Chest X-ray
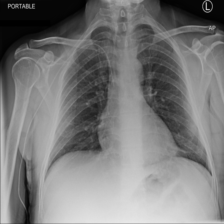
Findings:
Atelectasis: negative
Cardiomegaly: negative
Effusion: negative
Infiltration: negative
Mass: negative
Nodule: negative
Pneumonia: negative
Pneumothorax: negative
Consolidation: negative
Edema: negative
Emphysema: negative
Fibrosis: negative
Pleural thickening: negative
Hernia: negative